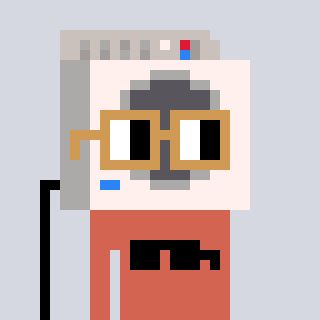
a pixel art character with square brown glasses, a washing machine-shaped head and a peachy-colored body on a cool background